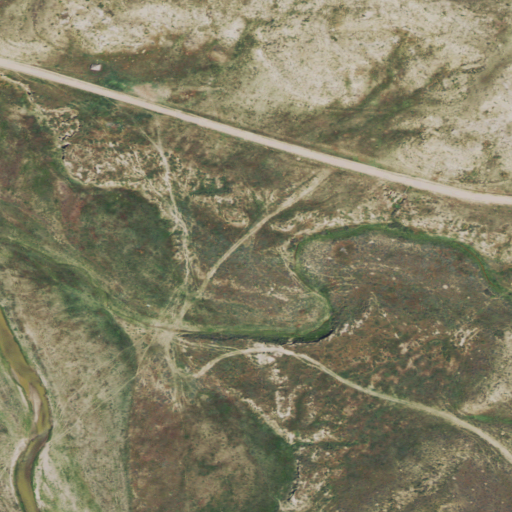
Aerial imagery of valley in Wyoming named East Spring Draw containing grassland and shrub